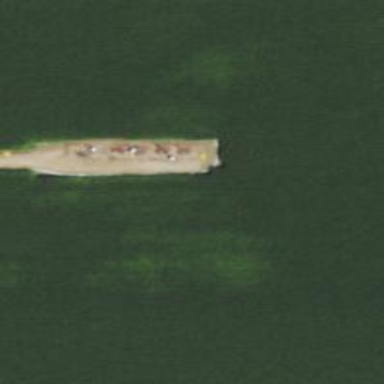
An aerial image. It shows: Petroleum well.